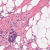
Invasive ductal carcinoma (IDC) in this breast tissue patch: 1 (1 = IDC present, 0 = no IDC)